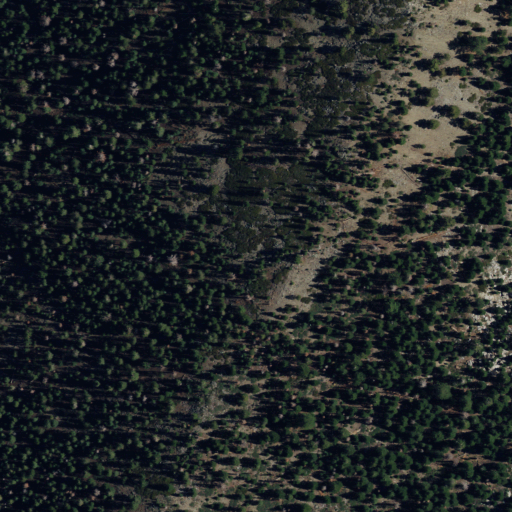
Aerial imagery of ridge(s) in California named Kingfisher Ridge containing evergreen forest and shrub